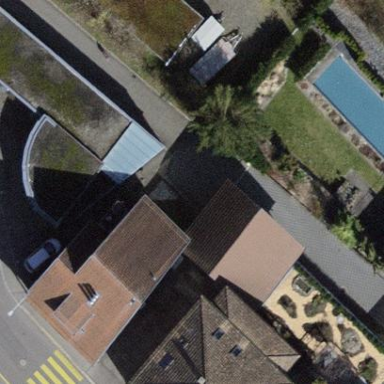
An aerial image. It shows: Building with tiled roof.